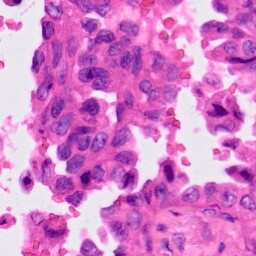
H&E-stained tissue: Lung